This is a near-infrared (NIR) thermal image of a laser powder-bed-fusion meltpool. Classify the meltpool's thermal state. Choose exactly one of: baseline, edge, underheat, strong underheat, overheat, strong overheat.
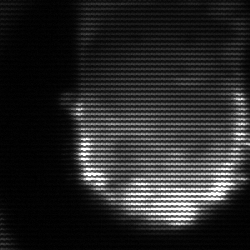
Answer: baseline